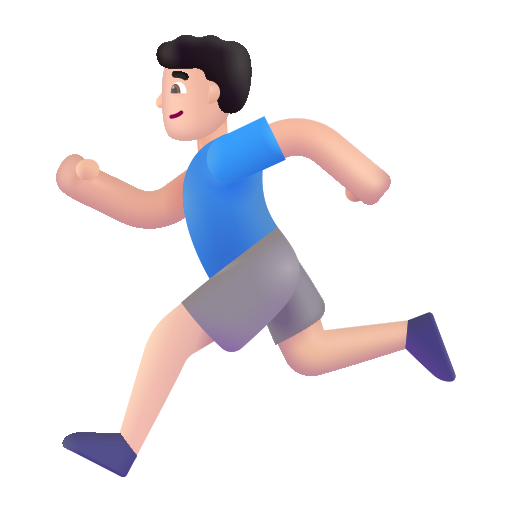
man running color light